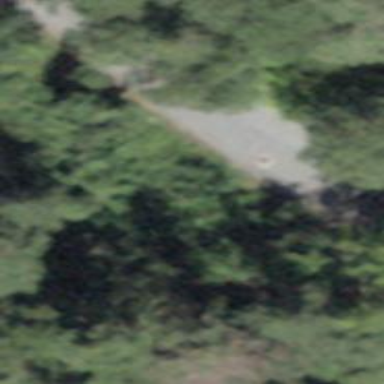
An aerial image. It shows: Road with steps.